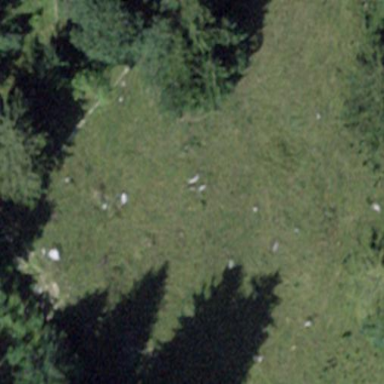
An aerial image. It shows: Beautiful meadow.